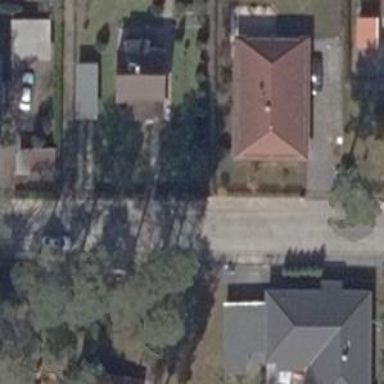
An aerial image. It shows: Residential road with sidewalks on both sides. The surface of the sidewalks is sett.